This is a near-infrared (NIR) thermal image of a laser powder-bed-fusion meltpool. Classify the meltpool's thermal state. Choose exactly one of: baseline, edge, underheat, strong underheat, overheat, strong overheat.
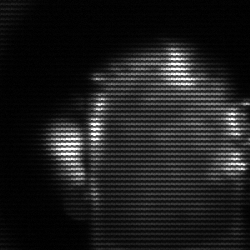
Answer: baseline